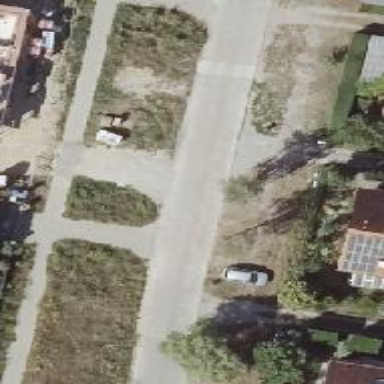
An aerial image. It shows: Residential road with concrete surface.